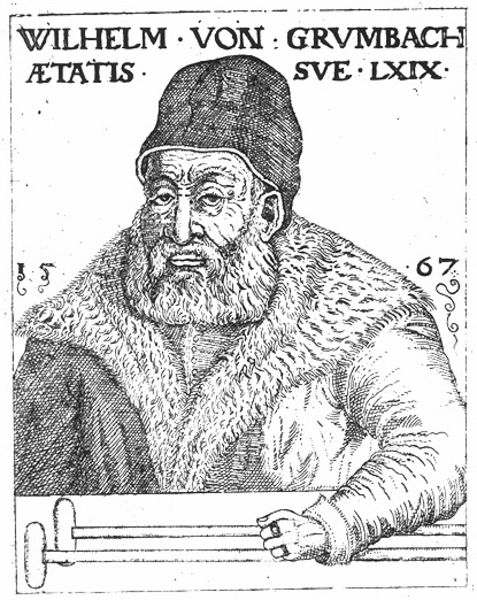
Titel: Bildnis des Wilhelm von Grumbach
Künstler: Balthasar Jenichen
Institution: (Seriendruck)
Schlagwörter: dunkel, hand, mann, umhang, weiß, finger, grau, holz, hut, mund, nase, ohr, schwarz, tisch, zeichnung, ornament, alt, bart, jacke, kappe, mütze, arm, augen, falten, gesicht, kragen, mensch, pelz, rahmen, vollbart, bildnis, herr, portrait, porträt, brüstung, halbfigur, mantel, reich, adel, kaufmann, ohren, renaissance, stock, fell, kopfbedeckung, holzschnitt, schrift, stab, datierung, grafik, graphik, klein, rand, schnäuzer, inschrift, deutsch, jahreszahl, ring, name, alter, buch, fingerring, ringe, linie, druck, druckgraphik, schraffur, holzstich, radierung, stich, text, adeliger, nerz, namen, buchdruck, pelzkragen, stäbe, portät, zahl, mittelalter, persönlichkeit, kupferstich, illsutration, wilhelm, lateinisch, von, verzerrt, jude, krücken, würdenträger, kreuzschraffur, kleriker, schaube, aetatis, schaffur, bruststuck, pelzschaube, kopfbedekcung, kleine hand, grumbach, holzstick, ater, 1567, 15, wilhelm von grumbach, grvmbach, 67, scgridt, wilhwlm von grumbach, wilhlem von grumbach, grimbach